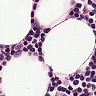
Metastatic tissue present: no